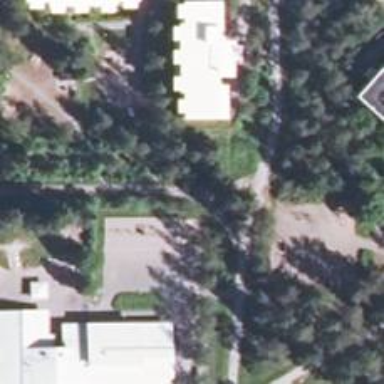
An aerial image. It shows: Nordic path for classic and skating.